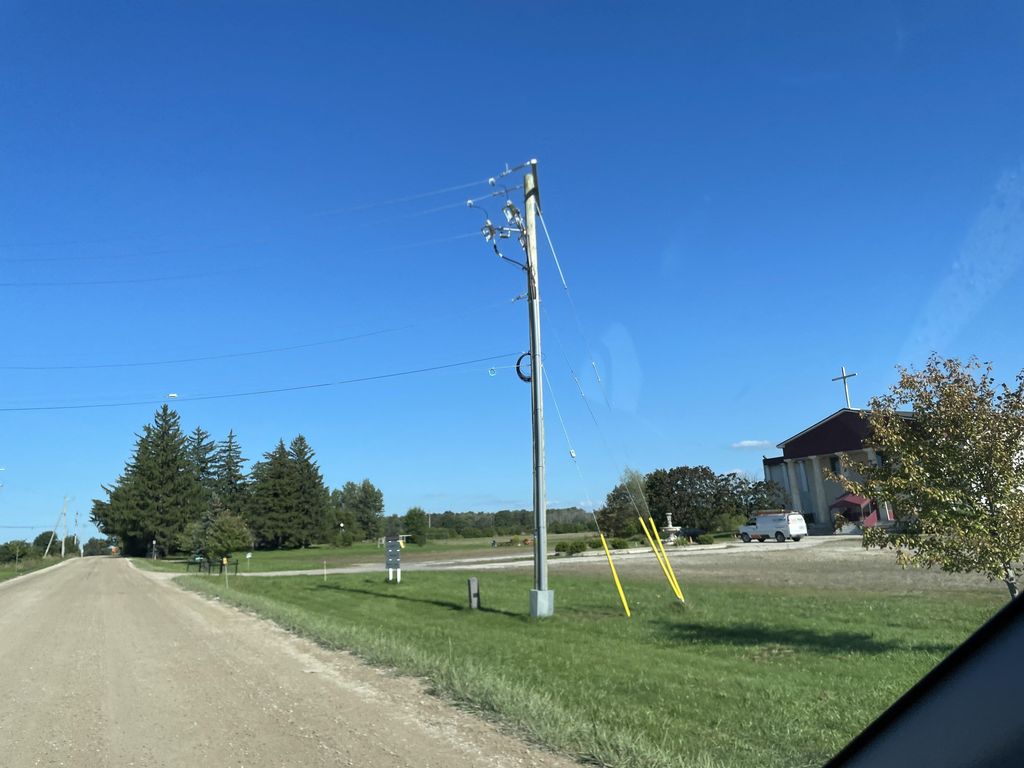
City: kitchener-waterloo